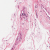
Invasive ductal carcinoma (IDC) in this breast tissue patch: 0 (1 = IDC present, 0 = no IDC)